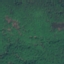
Land use / land cover: Forest